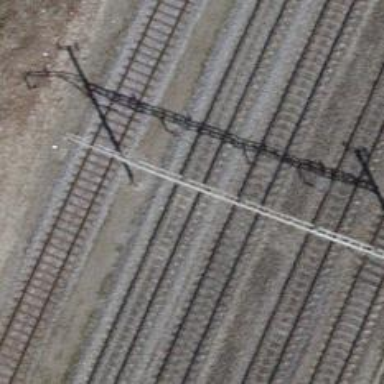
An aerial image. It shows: Single railway track with electrification through contact line.